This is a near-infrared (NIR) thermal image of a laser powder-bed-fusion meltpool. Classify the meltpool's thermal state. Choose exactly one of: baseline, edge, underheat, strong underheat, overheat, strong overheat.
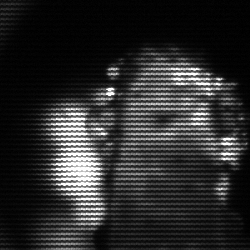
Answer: strong underheat